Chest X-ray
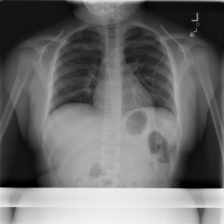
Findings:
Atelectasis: negative
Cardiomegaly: negative
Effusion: negative
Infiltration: negative
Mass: negative
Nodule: negative
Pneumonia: negative
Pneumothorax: negative
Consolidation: negative
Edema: negative
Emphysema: negative
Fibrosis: negative
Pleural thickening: negative
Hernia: negative